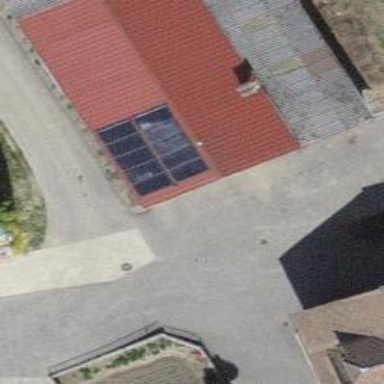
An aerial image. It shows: Solar photovoltaic panel generator.